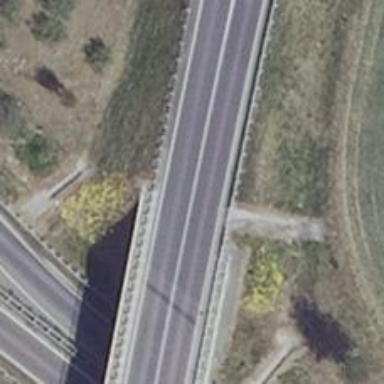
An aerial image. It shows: Primary highway bridge that is part of motorroad.